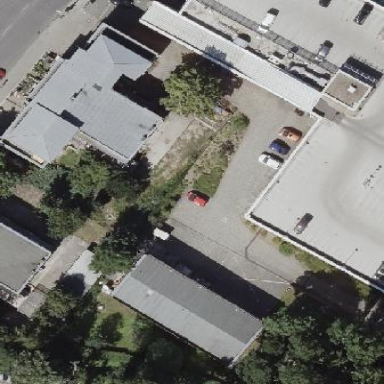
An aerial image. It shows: Retail building.